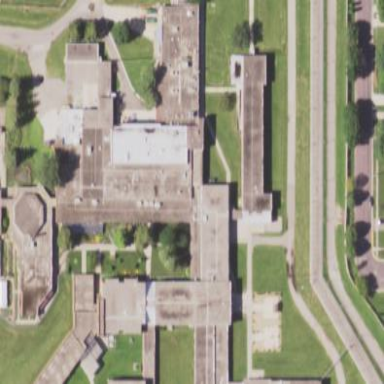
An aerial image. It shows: Prison.